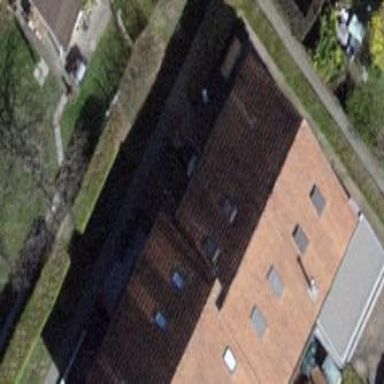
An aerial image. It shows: Terrace building.